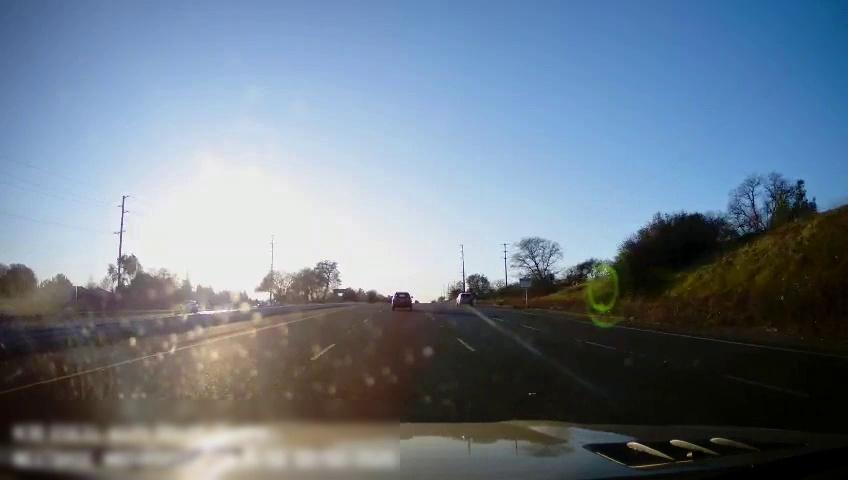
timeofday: Day
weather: Sunny
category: Drivable Space
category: Drivable Space
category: Vehicles | SUV
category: Vehicles | SUV
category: Vehicles | SUV
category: Lanes | Current Lane
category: Lanes | Current Lane
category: Lanes | Alternate Lane
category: Lanes | Alternate Lane
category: Lanes | Alternate Lane
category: Traffic | Signs